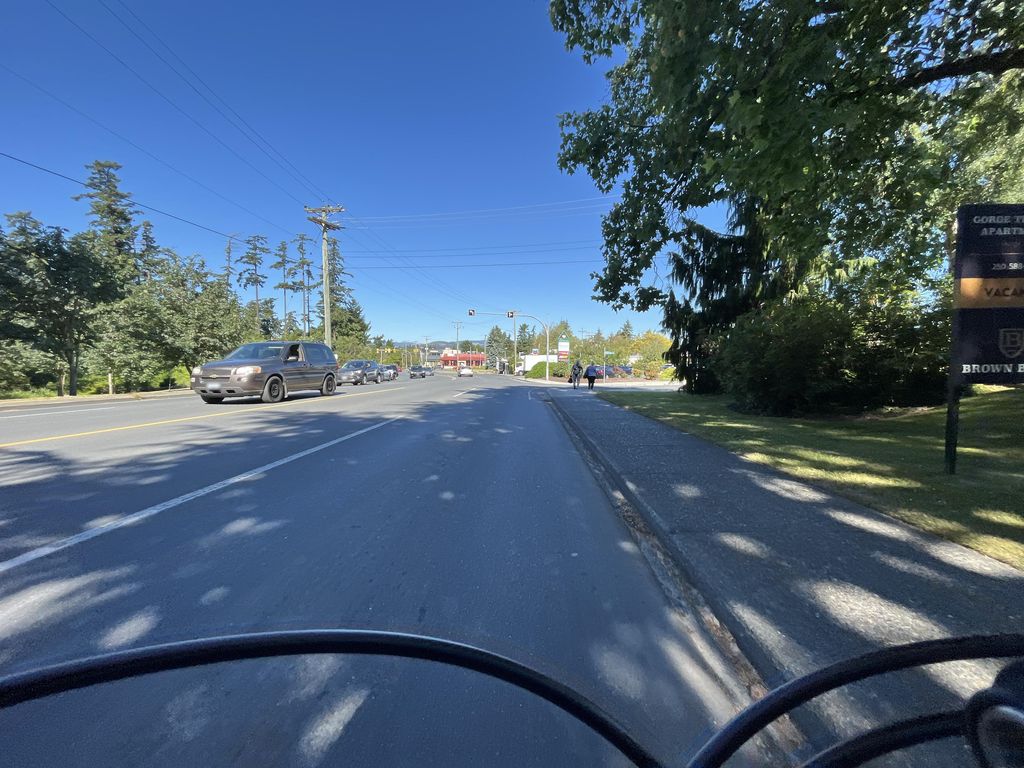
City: victoria